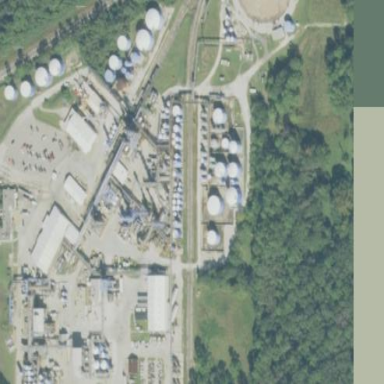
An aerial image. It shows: Industrial area with chemical facilities.